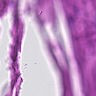
Metastatic tissue present: no